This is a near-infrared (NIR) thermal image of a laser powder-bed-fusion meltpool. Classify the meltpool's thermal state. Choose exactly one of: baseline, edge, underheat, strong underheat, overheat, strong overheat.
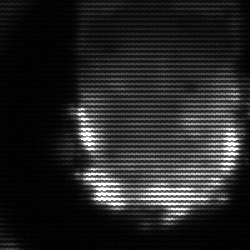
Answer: baseline